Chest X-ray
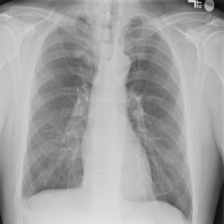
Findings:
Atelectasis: negative
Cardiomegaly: negative
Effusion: negative
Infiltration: negative
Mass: negative
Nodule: negative
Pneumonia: negative
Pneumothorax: negative
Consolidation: negative
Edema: negative
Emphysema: negative
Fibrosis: negative
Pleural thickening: negative
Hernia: negative